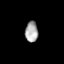
Tissue: prostate
Cell type: T cells
Senescence score: 0.2928
Nuclear area (px): 260
Mean DAPI intensity: 167.069